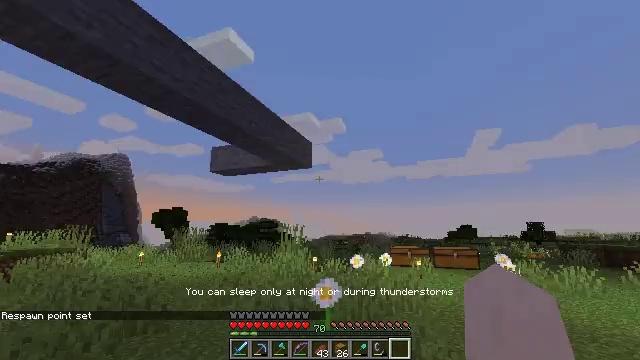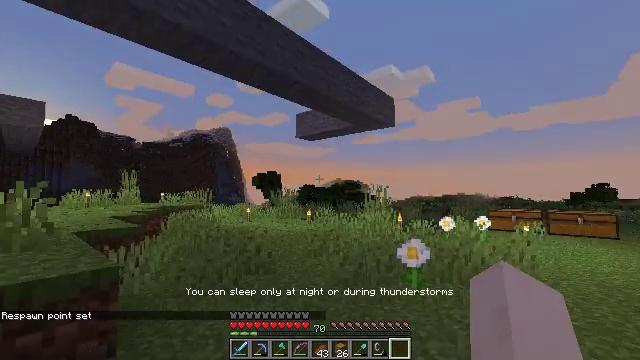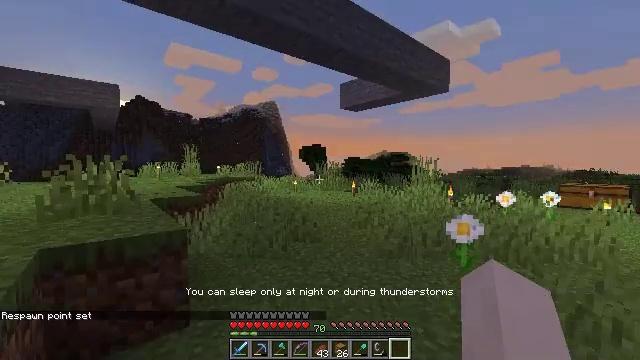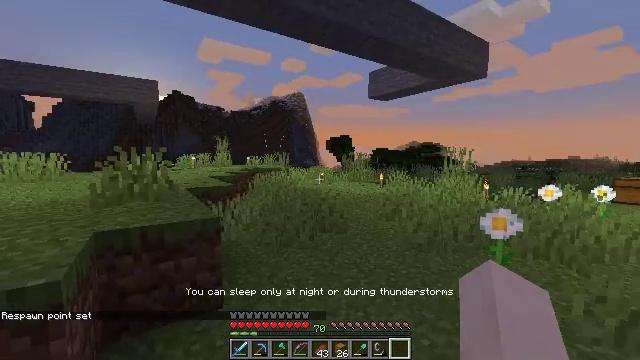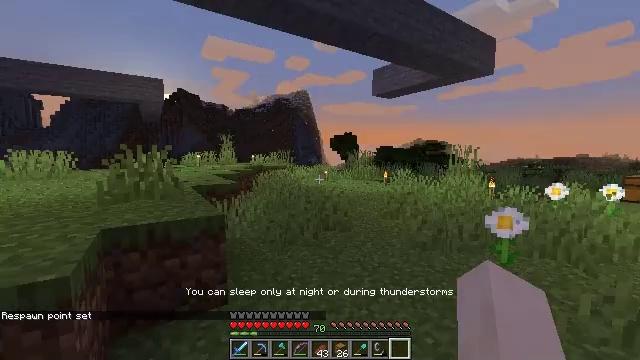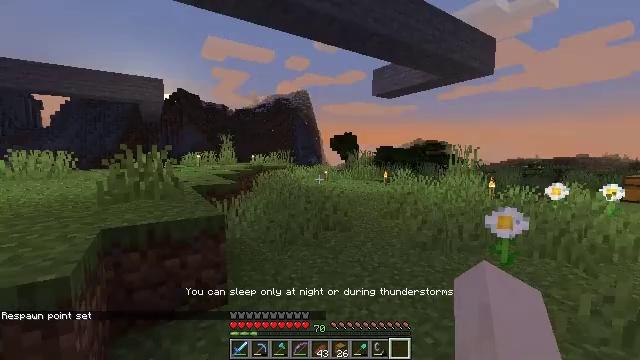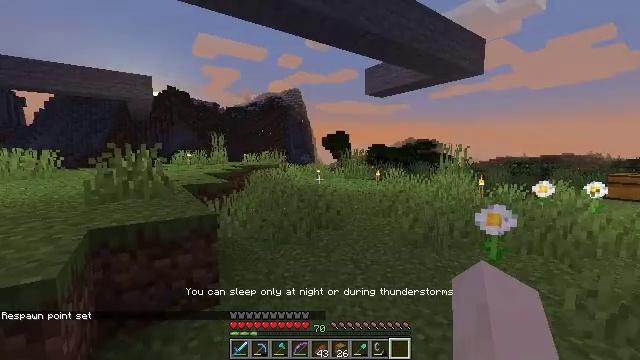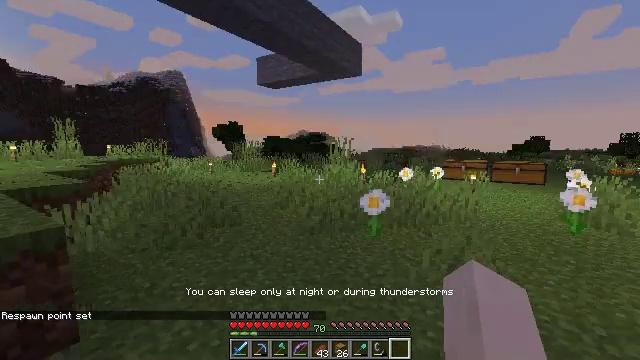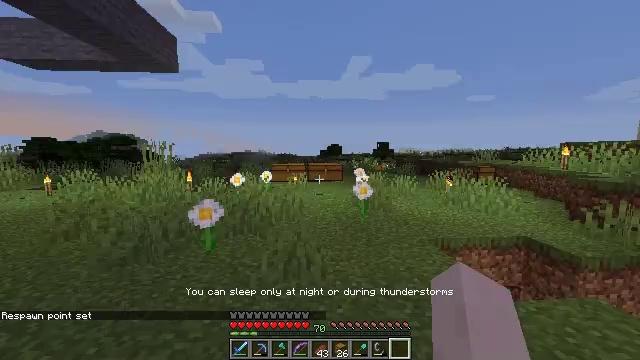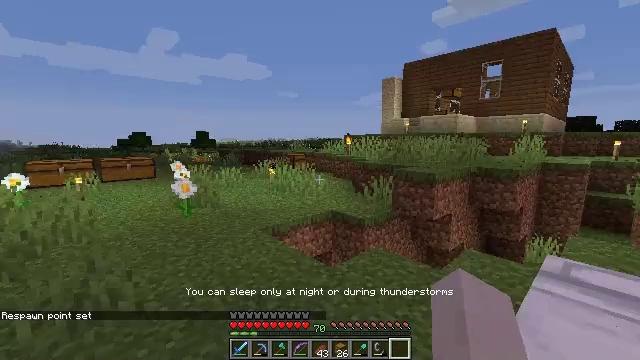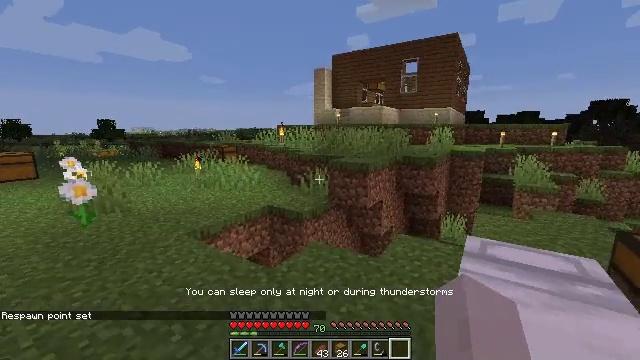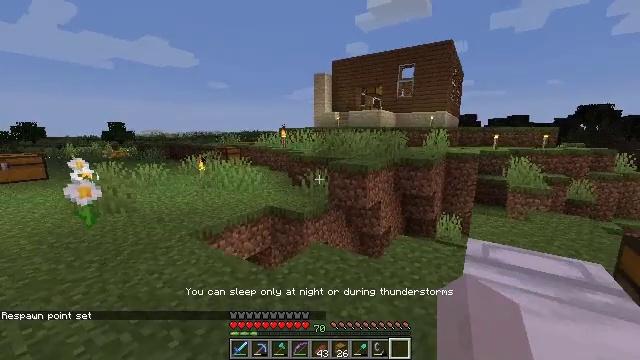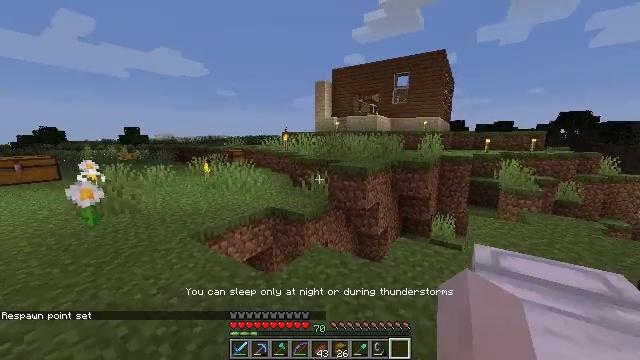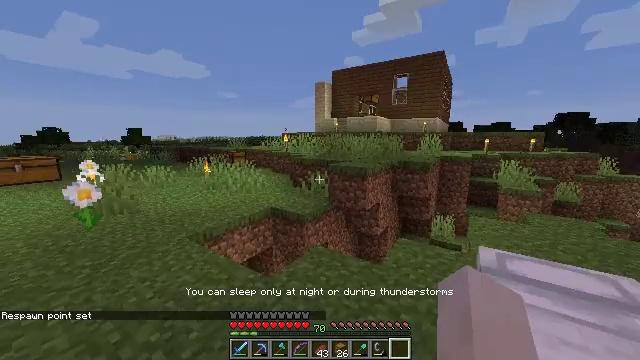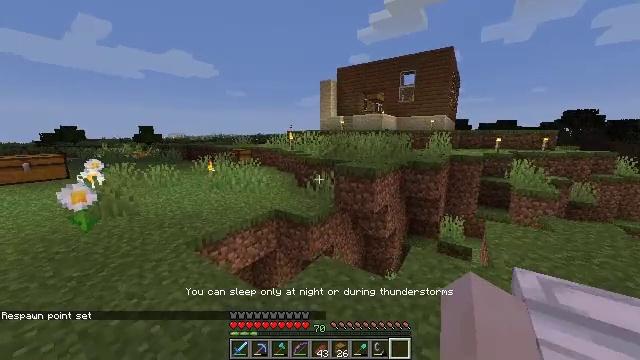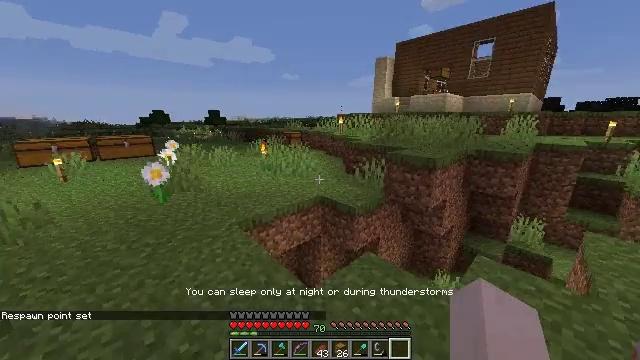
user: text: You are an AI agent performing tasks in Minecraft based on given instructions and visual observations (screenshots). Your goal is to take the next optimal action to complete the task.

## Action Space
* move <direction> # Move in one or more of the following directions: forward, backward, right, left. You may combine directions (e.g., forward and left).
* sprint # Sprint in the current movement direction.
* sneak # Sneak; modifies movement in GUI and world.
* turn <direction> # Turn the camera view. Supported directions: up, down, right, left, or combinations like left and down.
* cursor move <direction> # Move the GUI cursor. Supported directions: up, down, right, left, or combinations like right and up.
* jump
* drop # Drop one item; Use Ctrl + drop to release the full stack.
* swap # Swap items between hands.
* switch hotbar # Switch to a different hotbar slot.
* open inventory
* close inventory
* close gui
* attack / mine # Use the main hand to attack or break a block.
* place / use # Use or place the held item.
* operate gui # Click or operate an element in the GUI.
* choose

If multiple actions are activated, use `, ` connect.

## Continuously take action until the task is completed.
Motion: motion action
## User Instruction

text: Attack the chest to pick it up.
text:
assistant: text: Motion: turn left and down
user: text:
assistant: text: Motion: turn left and down
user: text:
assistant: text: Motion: turn left and down
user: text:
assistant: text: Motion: no_op
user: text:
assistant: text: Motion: no_op
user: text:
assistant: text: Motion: turn right
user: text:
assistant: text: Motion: move forward, turn right and down
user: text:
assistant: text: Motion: move forward, turn right and up
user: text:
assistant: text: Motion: move forward, turn right and down
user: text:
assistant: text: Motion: move forward, sprint, turn right and down
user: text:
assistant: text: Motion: move forward, sprint
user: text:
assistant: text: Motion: move forward, sprint
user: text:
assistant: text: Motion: move forward, sprint
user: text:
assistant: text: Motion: move forward, sprint, turn left
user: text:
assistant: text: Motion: move forward, sprint, turn left and down
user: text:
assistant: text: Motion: move forward, sprint, turn left and down
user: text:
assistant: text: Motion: move forward, sprint, turn left and down
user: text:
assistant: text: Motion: move forward, sprint, turn left and down
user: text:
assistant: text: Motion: move forward, sprint, turn left
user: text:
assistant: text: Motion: move forward, sprint, turn left and down
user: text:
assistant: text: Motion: move forward, sprint
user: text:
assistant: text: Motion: move forward, sprint, turn right and down
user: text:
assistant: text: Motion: move forward, sprint, turn right, jump
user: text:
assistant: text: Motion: move forward, sprint, turn right, jump
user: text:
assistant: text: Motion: move forward, sprint, jump
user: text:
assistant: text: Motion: move forward, sprint, jump
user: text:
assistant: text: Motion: move forward, sprint
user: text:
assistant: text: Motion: move forward, sprint
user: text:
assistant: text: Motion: move forward, sprint
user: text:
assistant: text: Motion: move forward, sprint, turn right and up